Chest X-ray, AP view. Patient: 39 years old, sex M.
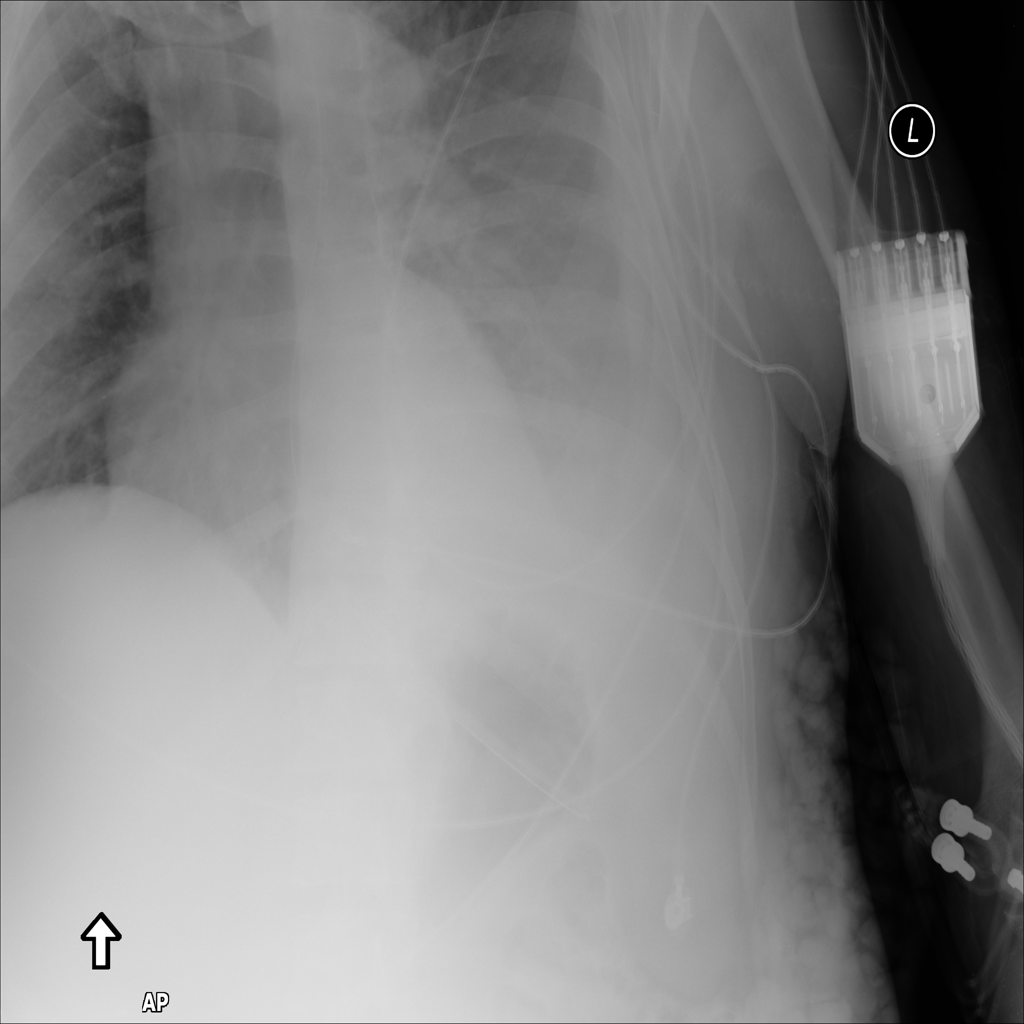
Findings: No Finding